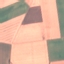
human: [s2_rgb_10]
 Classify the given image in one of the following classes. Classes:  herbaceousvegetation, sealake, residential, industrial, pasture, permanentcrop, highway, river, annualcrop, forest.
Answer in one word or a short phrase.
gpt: AnnualCrop